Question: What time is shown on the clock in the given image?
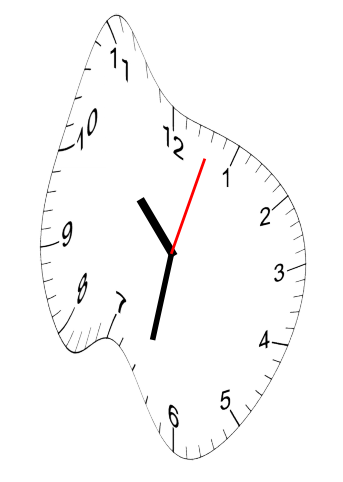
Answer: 10:32:03